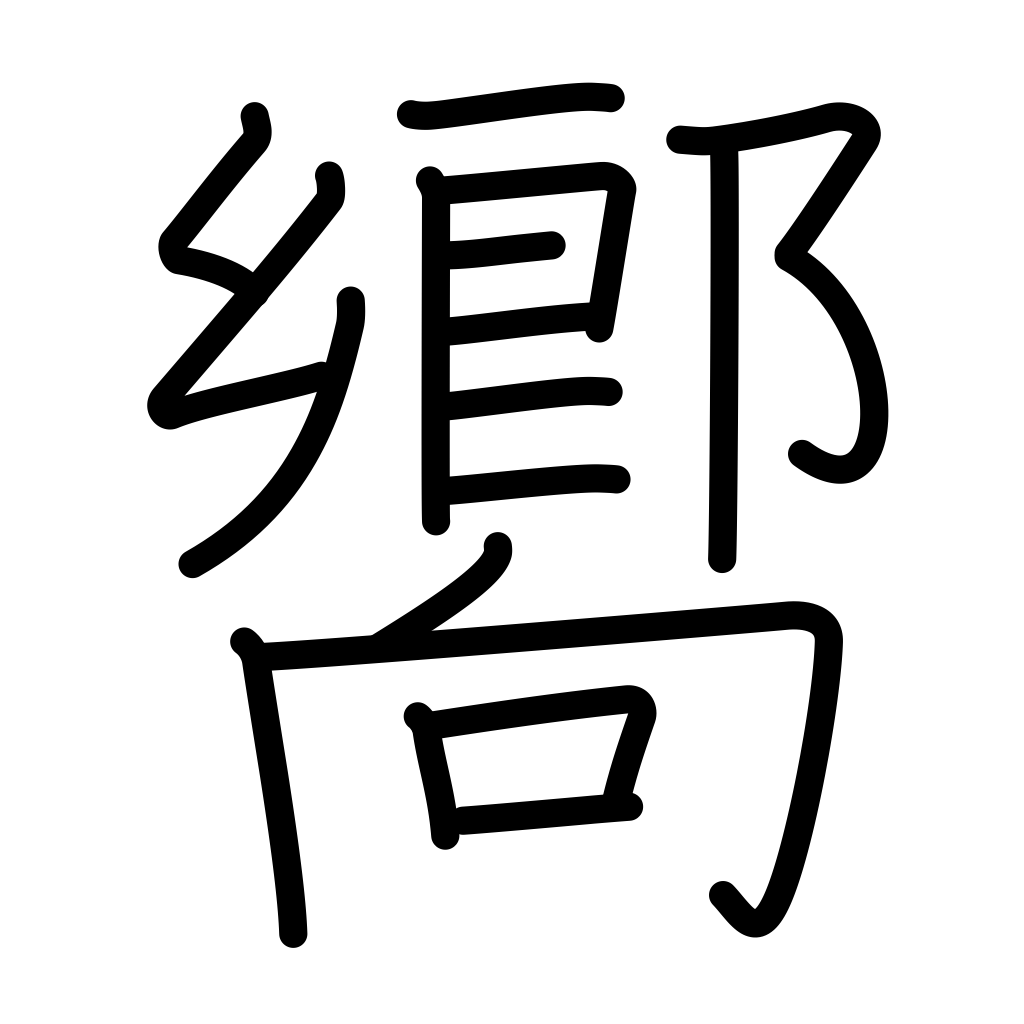
Meaning: guide, direct, incline to, favor